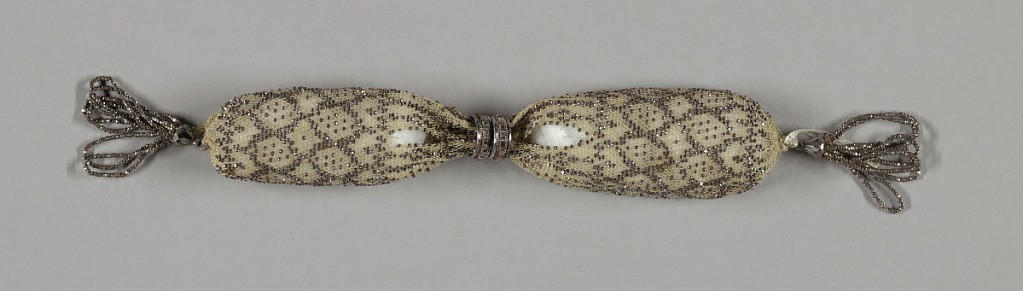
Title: Miser's purse
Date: early 19th century
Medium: silk, steel Technique: crocheted
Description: Crocheted white silk ornamented with cut steel beads in overall diamond pattern.  Two steel rings control side opening; tassels of steel beads at either end.